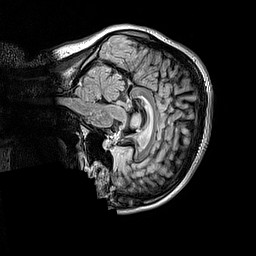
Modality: FLAIR
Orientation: sagittal
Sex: female
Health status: ill
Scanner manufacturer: siemens
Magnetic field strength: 3 T
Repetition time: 5 s
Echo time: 0.388 s